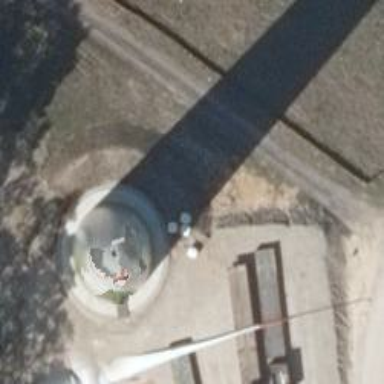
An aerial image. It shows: Wind generator powered by horizontal axis wind turbine.